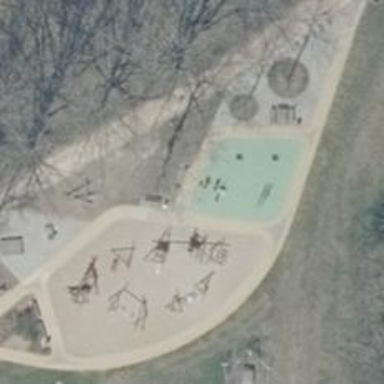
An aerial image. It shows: Playground area for leisure land.